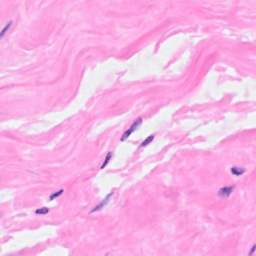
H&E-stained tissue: Breast